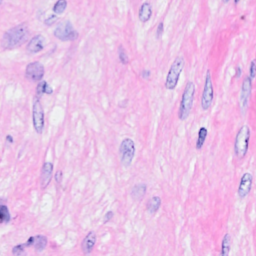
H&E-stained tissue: Breast